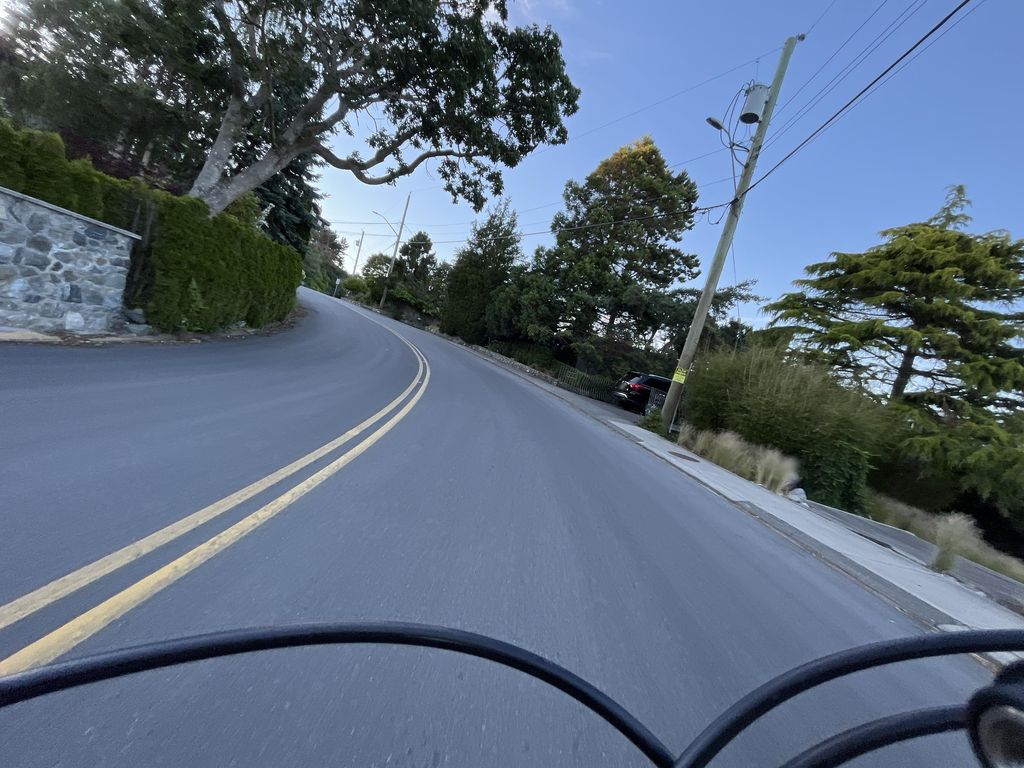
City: victoria